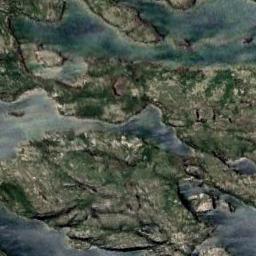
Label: wetland